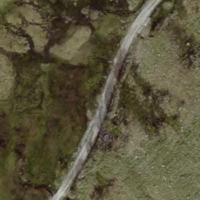
EUNIS habitat code: 26
Species observed at this site:
Trifolium repens
Rana temporaria